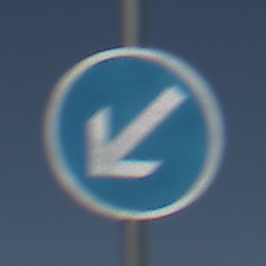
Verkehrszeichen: VorgeschriebeneVorbeifahrtLinks
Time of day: Midday
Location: Outdoor (RoadRail)
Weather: Clear
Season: Summer
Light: Natural